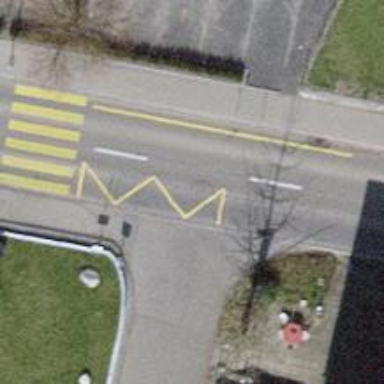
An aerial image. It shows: Bus stop equipped with public transport stop position.